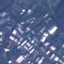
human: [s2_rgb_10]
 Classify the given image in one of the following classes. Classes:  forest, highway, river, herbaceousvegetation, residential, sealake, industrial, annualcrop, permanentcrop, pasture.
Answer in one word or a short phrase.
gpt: Industrial